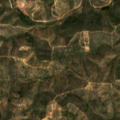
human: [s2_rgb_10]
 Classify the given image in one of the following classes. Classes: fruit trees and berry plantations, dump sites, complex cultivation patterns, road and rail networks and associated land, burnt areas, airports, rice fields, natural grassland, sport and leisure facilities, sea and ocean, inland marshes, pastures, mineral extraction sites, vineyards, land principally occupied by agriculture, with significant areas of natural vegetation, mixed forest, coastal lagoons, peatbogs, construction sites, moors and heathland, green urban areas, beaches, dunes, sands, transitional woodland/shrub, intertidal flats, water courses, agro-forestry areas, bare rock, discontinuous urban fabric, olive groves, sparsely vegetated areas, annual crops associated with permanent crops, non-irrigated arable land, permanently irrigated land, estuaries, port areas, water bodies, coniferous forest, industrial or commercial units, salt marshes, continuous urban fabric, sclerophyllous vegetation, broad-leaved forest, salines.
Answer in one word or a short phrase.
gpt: broad-leaved forest, sclerophyllous vegetation, transitional woodland/shrub